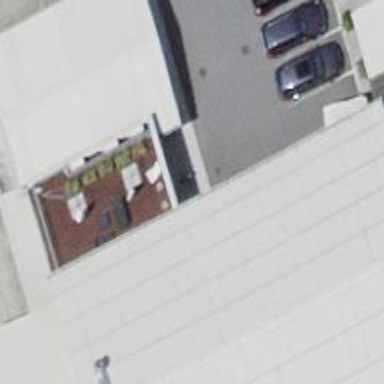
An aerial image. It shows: Fast food establishment.